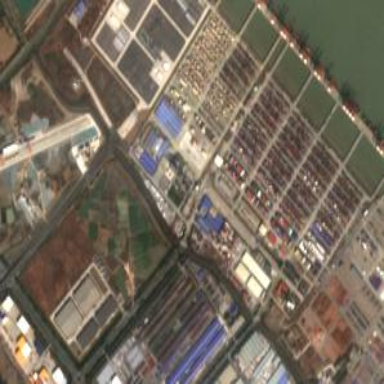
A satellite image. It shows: Industrial area designated for port activities.